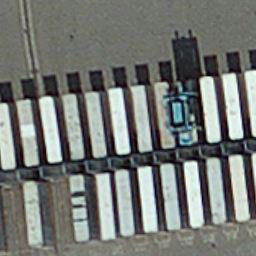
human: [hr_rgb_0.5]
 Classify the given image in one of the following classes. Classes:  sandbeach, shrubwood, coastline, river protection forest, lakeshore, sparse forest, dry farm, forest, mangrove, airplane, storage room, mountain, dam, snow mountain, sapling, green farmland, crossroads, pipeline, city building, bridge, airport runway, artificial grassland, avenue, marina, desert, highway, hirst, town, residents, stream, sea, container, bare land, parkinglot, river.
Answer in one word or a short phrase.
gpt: container